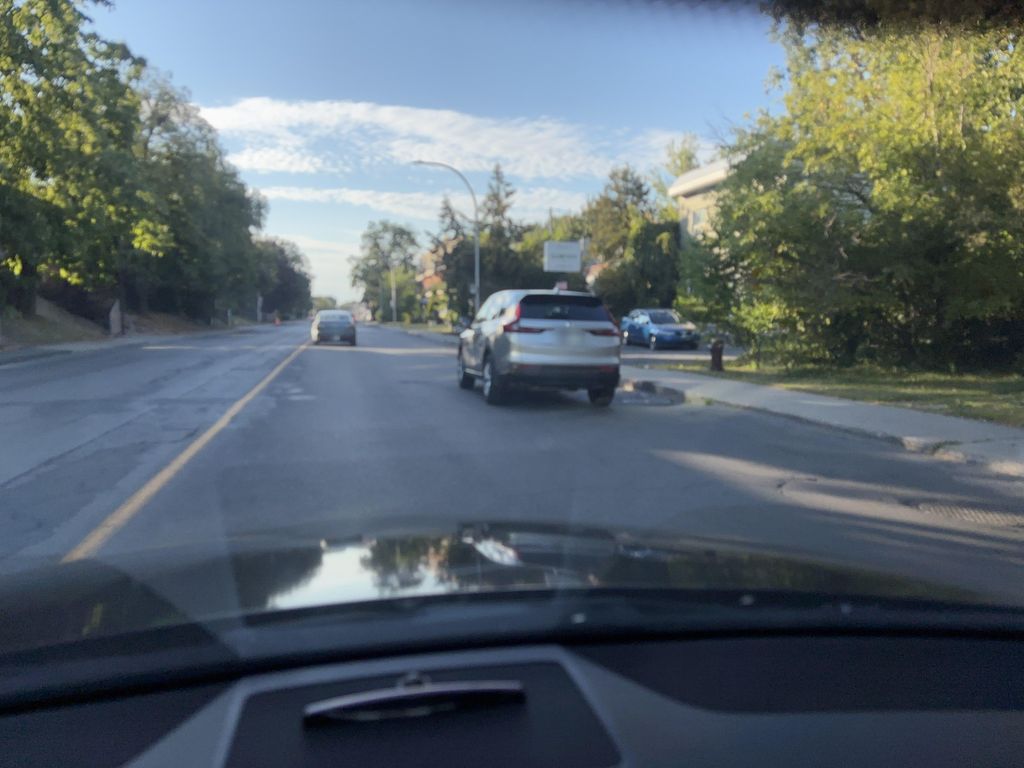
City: montreal